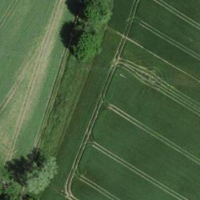
EUNIS habitat code: 52
Species observed at this site:
Heracleum sphondylium